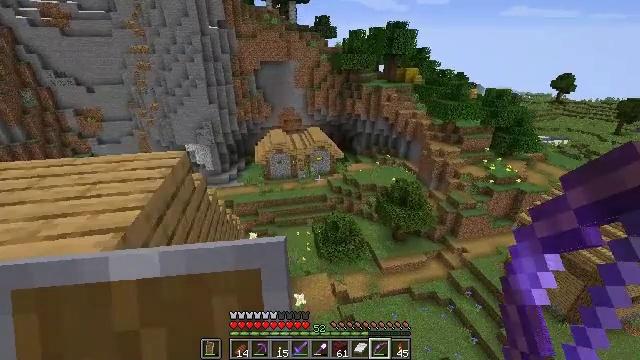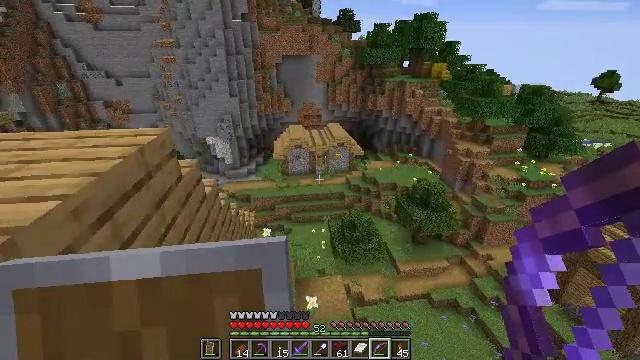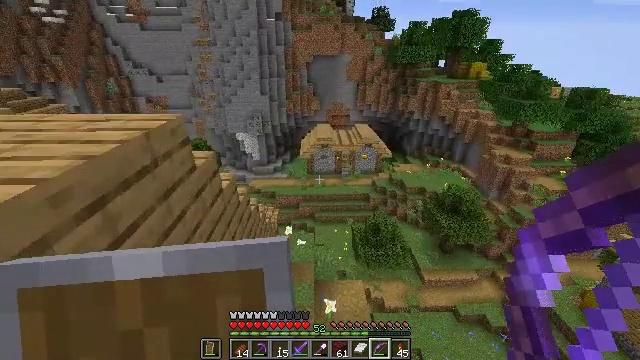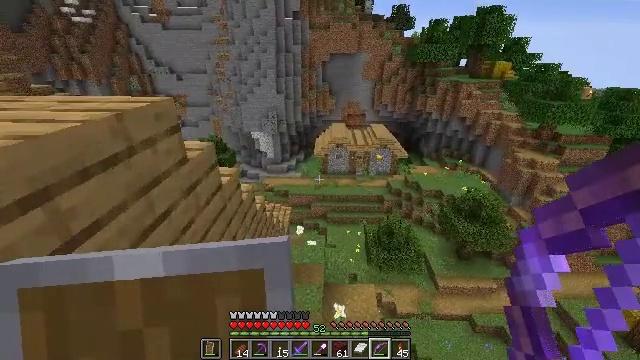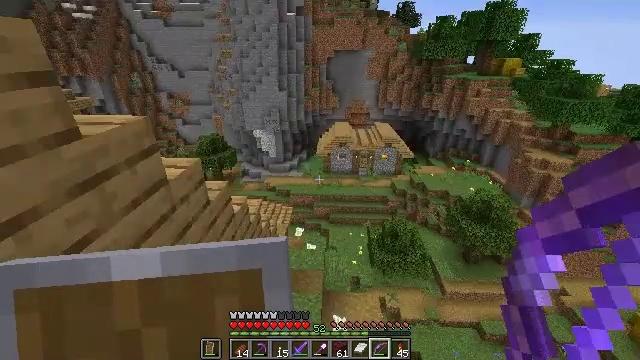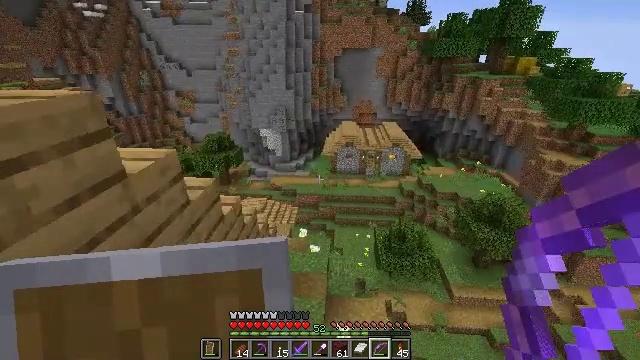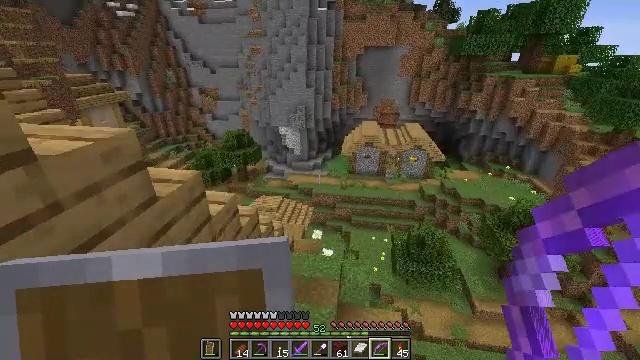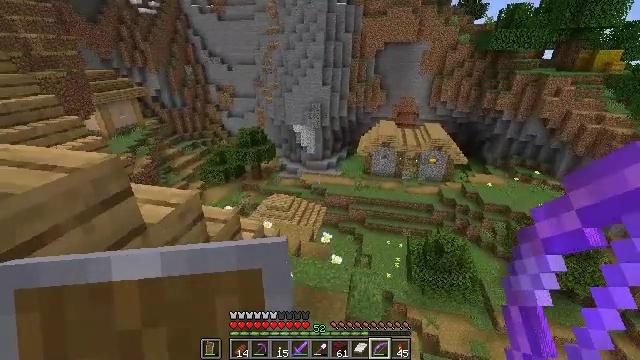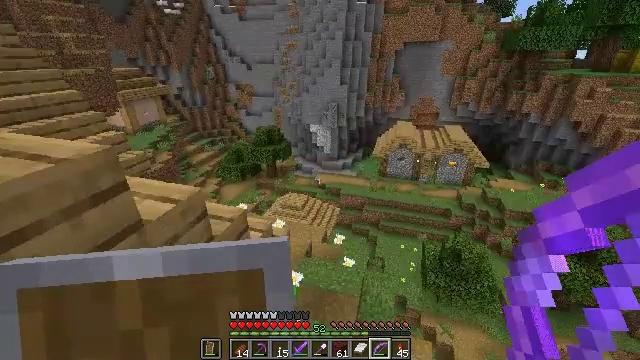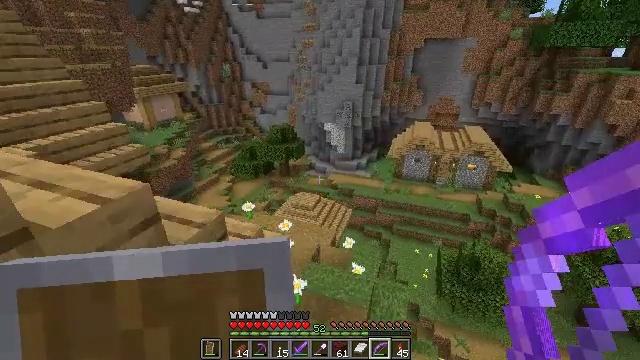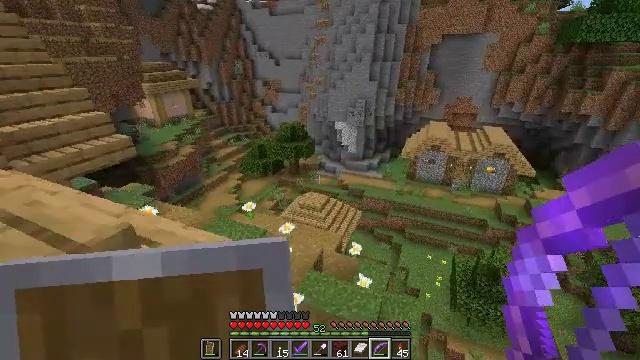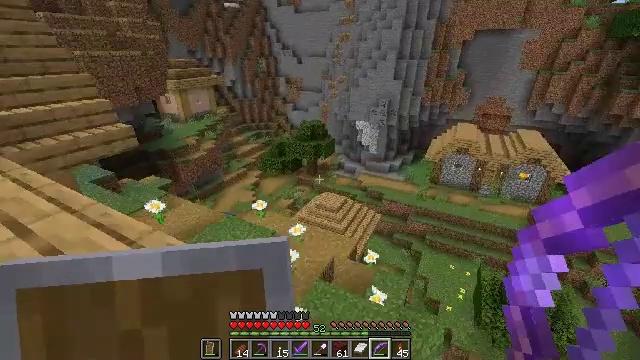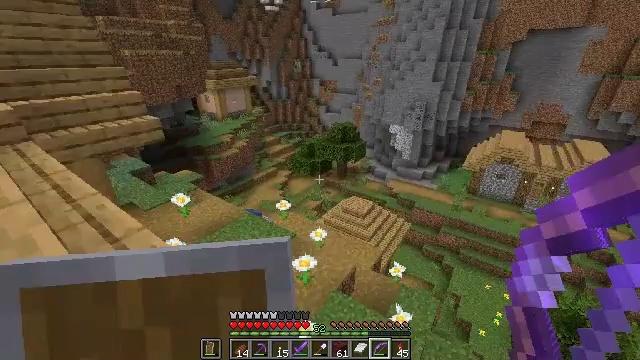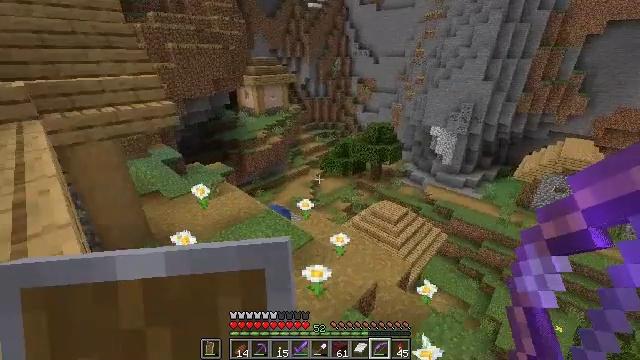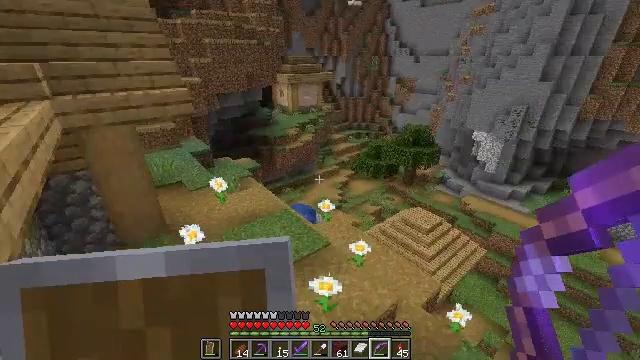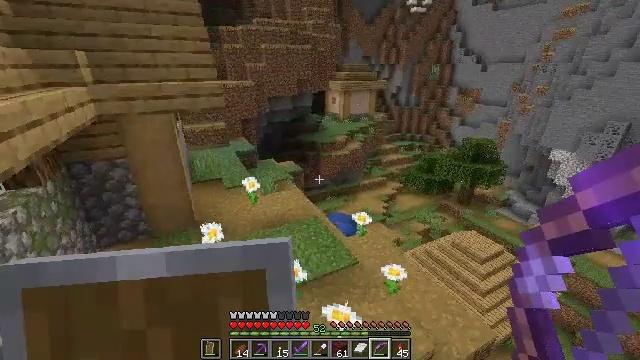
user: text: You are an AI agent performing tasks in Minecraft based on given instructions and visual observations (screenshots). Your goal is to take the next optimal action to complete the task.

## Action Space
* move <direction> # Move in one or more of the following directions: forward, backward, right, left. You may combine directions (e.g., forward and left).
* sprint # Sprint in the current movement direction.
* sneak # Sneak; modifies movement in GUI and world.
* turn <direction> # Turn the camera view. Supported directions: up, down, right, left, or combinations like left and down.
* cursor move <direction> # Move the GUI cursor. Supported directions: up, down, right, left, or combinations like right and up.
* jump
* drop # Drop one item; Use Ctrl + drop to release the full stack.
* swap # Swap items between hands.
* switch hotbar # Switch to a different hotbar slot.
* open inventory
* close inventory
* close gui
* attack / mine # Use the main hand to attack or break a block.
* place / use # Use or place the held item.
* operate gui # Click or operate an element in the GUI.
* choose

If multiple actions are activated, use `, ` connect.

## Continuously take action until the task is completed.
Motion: motion action
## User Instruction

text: Mine the bell from its post.
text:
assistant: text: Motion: turn left
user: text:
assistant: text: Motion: turn left
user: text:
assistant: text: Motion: turn left
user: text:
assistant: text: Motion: no_op
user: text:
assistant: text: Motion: turn left
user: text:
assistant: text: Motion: turn left
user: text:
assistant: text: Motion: turn left
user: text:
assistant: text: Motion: turn left
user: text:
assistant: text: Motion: turn left
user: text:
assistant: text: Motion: turn left
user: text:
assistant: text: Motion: turn left
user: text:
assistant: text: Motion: turn left
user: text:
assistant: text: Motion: turn left
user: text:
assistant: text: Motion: turn left
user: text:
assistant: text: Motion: turn left and up
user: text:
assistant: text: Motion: turn left and up
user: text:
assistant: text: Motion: turn left and up
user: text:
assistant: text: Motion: turn left
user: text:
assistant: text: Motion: turn left and up
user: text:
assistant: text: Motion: turn left and up
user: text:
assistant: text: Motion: turn left and up
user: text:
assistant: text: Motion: turn left and up
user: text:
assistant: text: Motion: turn left and up
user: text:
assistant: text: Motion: turn left and up
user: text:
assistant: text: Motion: turn left and up
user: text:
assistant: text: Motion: turn left
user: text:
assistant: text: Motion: no_op
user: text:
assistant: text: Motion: no_op
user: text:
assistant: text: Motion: no_op
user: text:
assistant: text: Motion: turn up